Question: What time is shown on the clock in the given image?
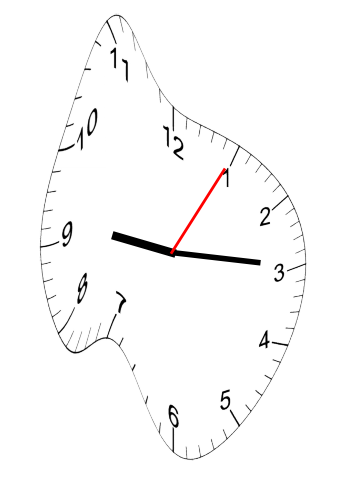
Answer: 09:15:05